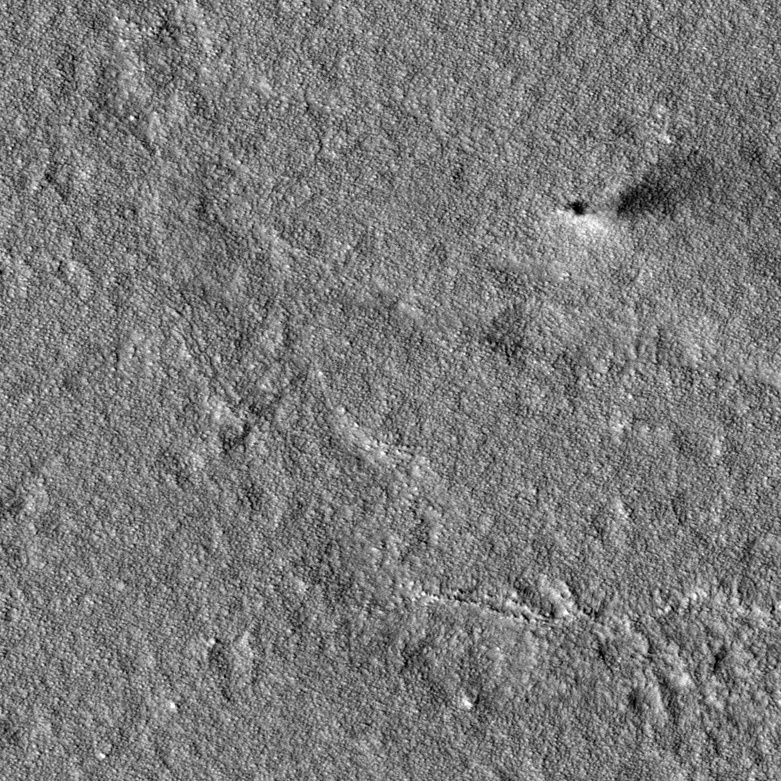
Label: dustdevil